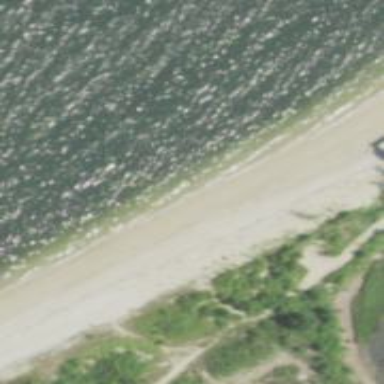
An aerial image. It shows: Beautiful beach with natural surroundings.